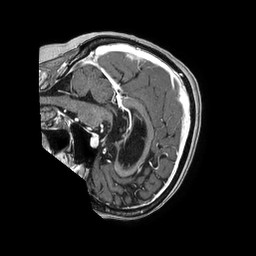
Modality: T1w
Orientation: sagittal
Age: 81
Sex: female
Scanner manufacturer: philips
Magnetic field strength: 1.5 T
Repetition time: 0.007644 s
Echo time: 0.003477 s